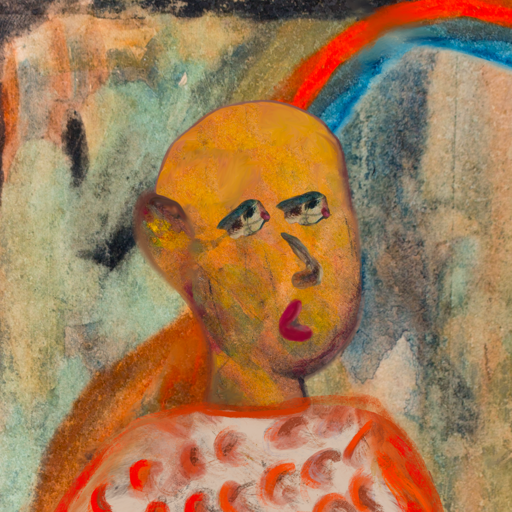
Background: Childish, Head And Neck Side: Gypsy_Mother, Face Side: Pipe, Bust: Rupkatha, Hair Side: Blank, Head Accessory: Blank, Second Necklace: Blank, Necklace: Blank, Baby: Blank